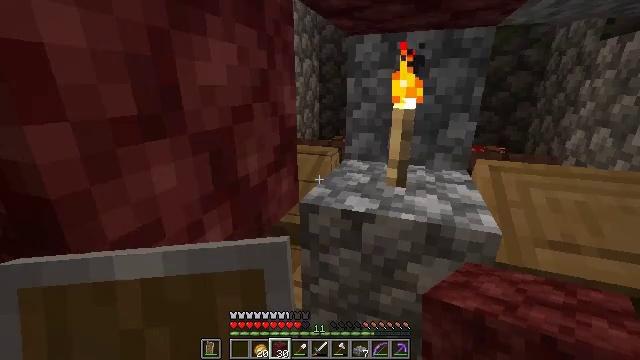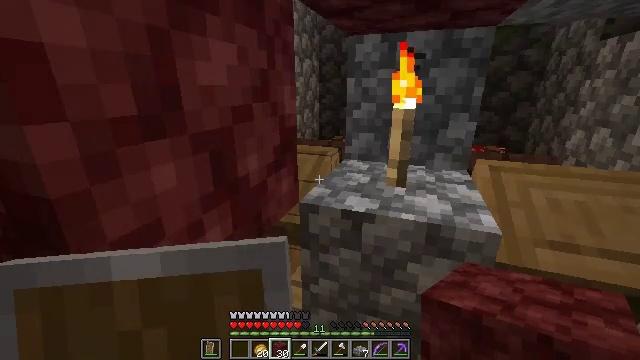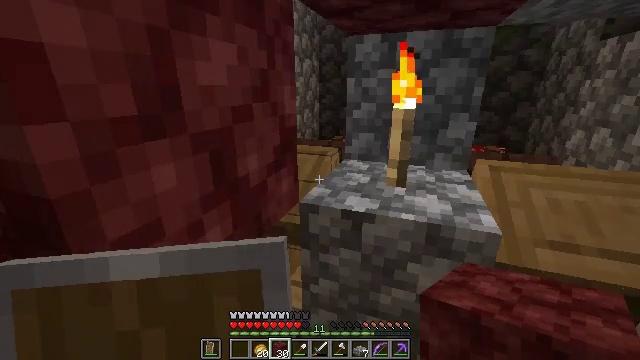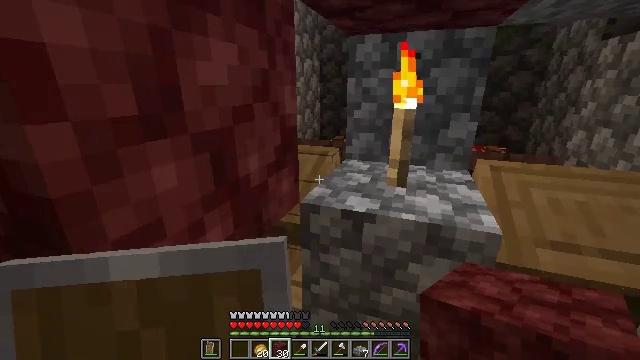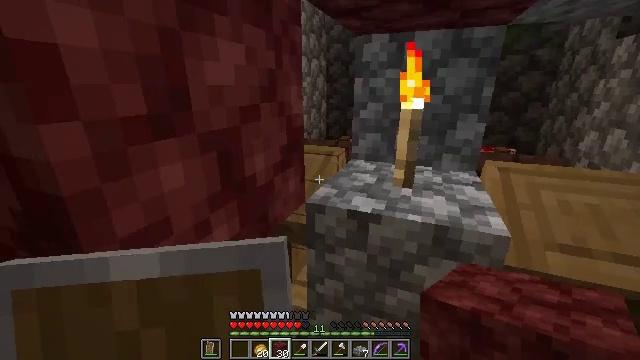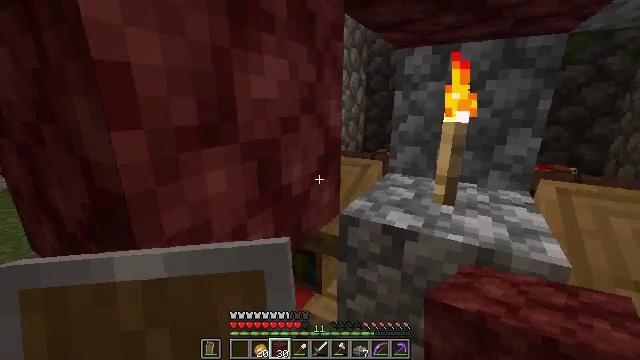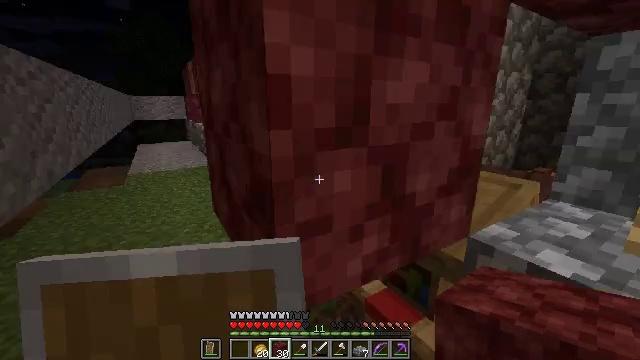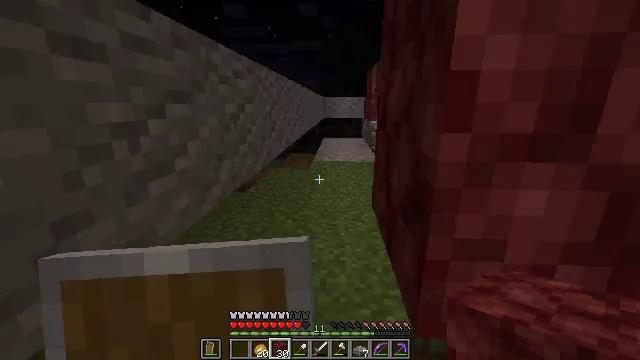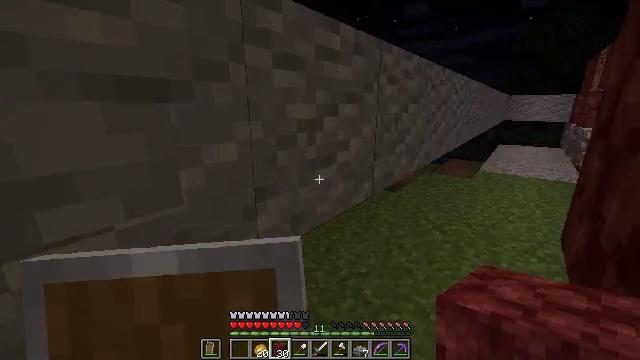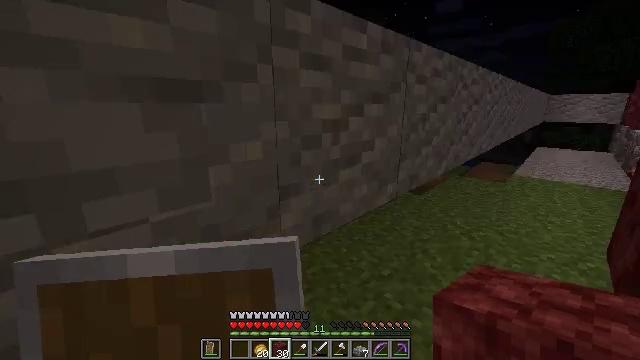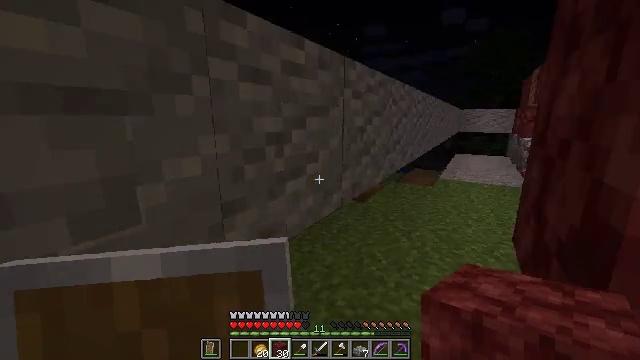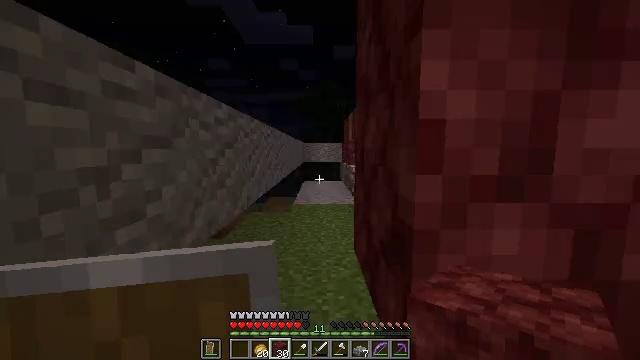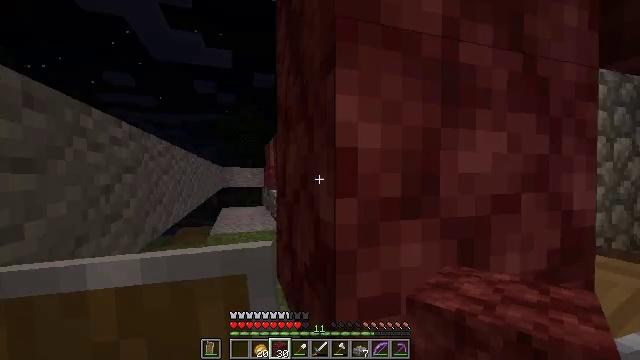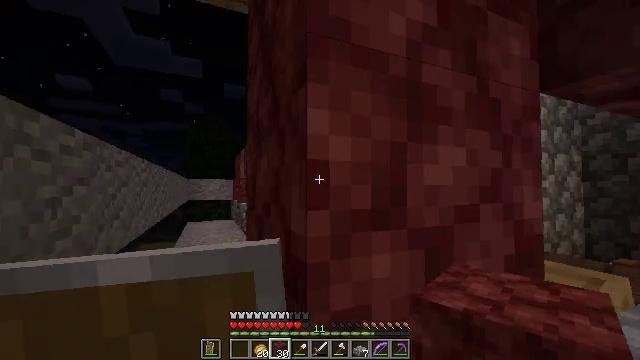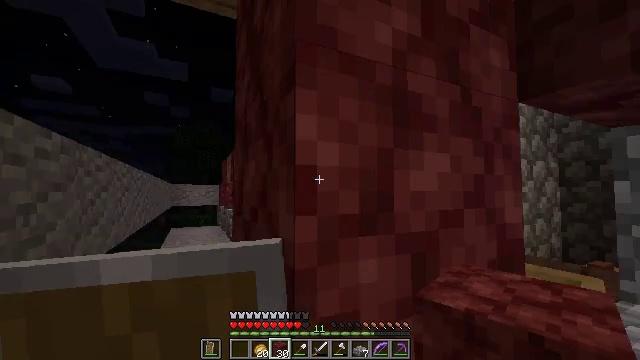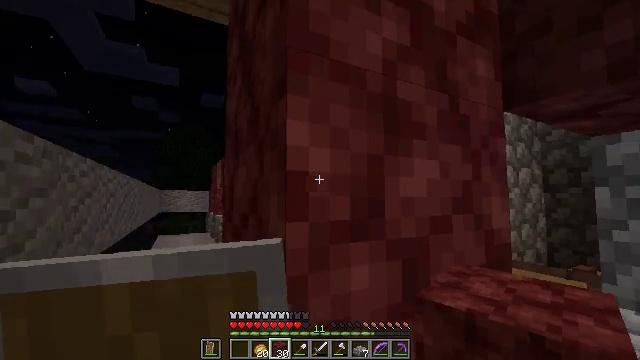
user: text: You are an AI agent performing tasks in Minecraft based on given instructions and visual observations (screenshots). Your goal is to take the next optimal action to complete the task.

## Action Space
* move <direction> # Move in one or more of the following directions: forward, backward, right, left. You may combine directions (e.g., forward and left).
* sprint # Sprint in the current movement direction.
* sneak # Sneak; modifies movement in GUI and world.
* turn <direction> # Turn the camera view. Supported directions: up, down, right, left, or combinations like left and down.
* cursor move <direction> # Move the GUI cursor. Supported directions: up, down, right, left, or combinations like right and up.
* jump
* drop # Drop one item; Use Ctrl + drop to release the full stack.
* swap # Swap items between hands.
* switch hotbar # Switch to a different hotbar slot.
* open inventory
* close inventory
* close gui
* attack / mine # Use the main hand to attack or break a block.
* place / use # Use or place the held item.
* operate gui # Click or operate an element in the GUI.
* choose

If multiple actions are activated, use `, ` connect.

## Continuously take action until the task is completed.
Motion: motion action
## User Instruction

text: Collect cobblestone blocks for construction.
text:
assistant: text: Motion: no_op
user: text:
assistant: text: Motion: no_op
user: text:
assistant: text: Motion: no_op
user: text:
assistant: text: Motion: turn left
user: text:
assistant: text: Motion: turn left and up
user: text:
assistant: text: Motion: turn left and up
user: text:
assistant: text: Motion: turn left
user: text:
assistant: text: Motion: turn left
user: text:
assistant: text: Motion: turn left
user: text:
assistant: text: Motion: turn right and up
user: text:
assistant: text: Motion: turn right and up
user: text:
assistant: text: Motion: turn right and up
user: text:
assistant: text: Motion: turn right and up
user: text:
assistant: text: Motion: turn right and up
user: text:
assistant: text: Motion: turn right and up
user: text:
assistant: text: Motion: no_op
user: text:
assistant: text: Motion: no_op
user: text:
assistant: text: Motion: no_op
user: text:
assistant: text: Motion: no_op
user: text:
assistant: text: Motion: turn left and down
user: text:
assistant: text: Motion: turn left and down
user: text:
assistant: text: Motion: turn left and down
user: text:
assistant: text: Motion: turn left and down
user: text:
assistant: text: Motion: turn left and up
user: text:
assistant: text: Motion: turn up
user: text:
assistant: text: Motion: turn up
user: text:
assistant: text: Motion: turn up
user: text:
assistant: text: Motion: no_op
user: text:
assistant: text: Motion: no_op
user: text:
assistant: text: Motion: turn right and up